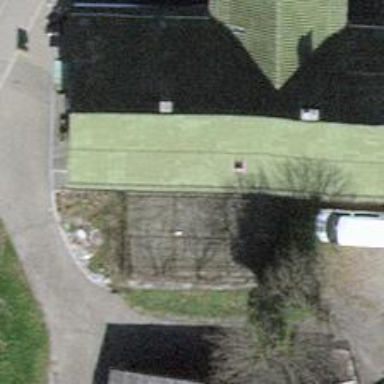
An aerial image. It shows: Restaurant.